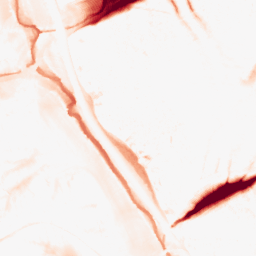
Category: morphological
Decomposition family: tophat
Decomposition parameters: size: 20
mode: black
Upsampling method: sinc_hamming
Upsampling parameters: scale: 4
kernel_size: 8
Upsampling scale: 4